Question: I have a script in jQuery that set a text box value :
'''
$('.myDropdown li').click(function () {
var myInput = $(this).data('input');
$(myInput).val($(this).text());
});
'''

it acts as 'select' or 'combobox' and i used it for my own reason. It worked perfectly to me but the problem is in my 'angularJS'
it cannot read the value of an input set by the jQuery..
Here is my code:
'''
$scope.bookFiltering = function () {
var location = (typeof $scope.bookLocation === "undefined") ? "" : $scope.bookLocation.value.toLowerCase();
var title = (typeof $scope.bookTitle === "undefined") ? "" : $scope.bookTitle.toLowerCase();
var callNum = (typeof $scope.bookCallNumber === "undefined") ? "" : $scope.bookCallNumber.toLowerCase();
var publisher = (typeof $scope.bookPublisher === "undefined") ? "" : $scope.bookPublisher.toLowerCase();
var subject = (typeof $scope.bookSubject === "undefined") ? "" : $scope.bookSubject.toLowerCase();
angular.forEach($scope.booksInfo, function (book) {
var jsonLocation = (book.Location.toLowerCase().indexOf(location) === -1);
var jsonTitle = (book.Title.toLowerCase().indexOf(title) === -1);
var jsonCallNum = (book.CallNo.toLowerCase().indexOf(callNum) === -1);
var jsonPublisher = (book.Publisher.toLowerCase().indexOf(publisher) === -1);
//var jsonSubject = (book.Subject.indexOf(subject) === -1);
book.excludeBook = jsonLocation || jsonTitle || jsonCallNum || jsonPublisher;
});
};
'''
The code is working in fact the other textbox when inputed is read by angular..
and i noticed that when i just type the value in the 'input' in my customized select it actually read by angular..
How to make a readable input value in angular using my customized select?
I appreciate for others help.. Thank you so much..
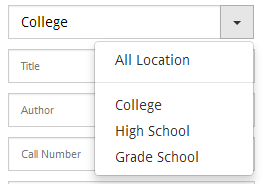
Answer: Instead of setting value in hidden element , directly change the value of variable in angular 'scope' , Angular wont support the hidden elements